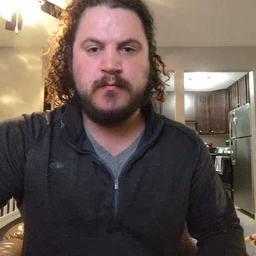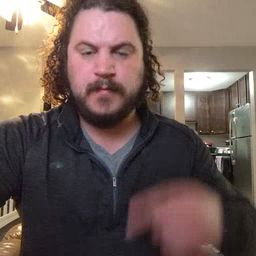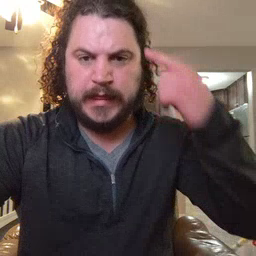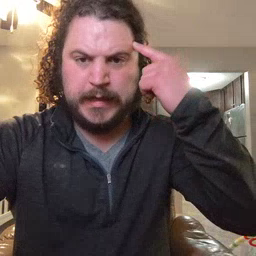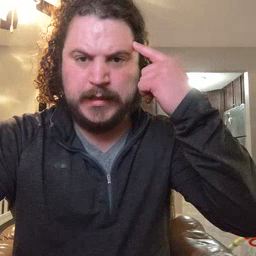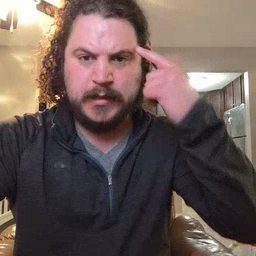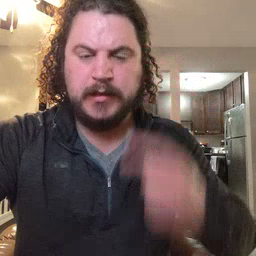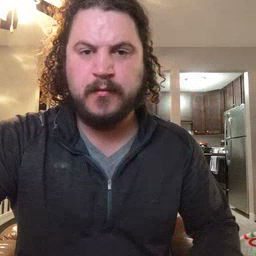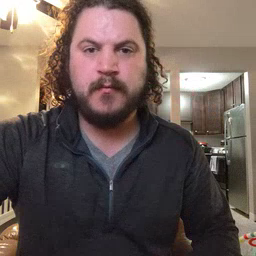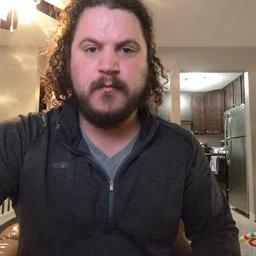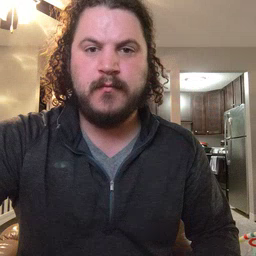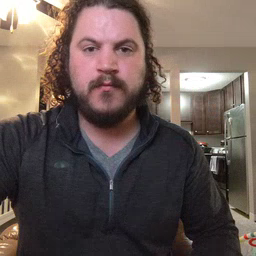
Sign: think